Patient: sex F, age 69
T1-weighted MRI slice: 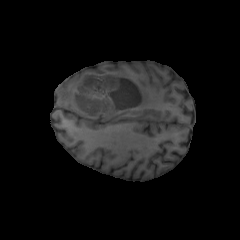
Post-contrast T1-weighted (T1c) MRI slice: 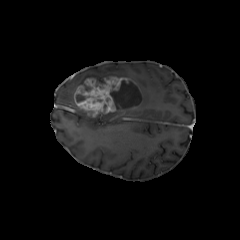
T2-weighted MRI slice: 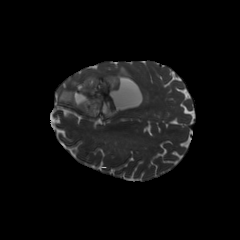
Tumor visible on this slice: yes
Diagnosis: Glioblastoma, IDH-wildtype
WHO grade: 4